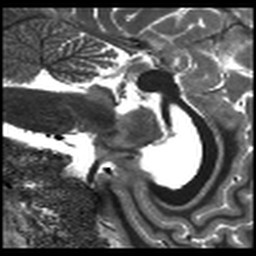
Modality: T1map
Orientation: sagittal
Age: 21
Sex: male